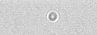
Label: camera_spot